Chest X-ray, PA view. Patient: 62 years old, sex F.
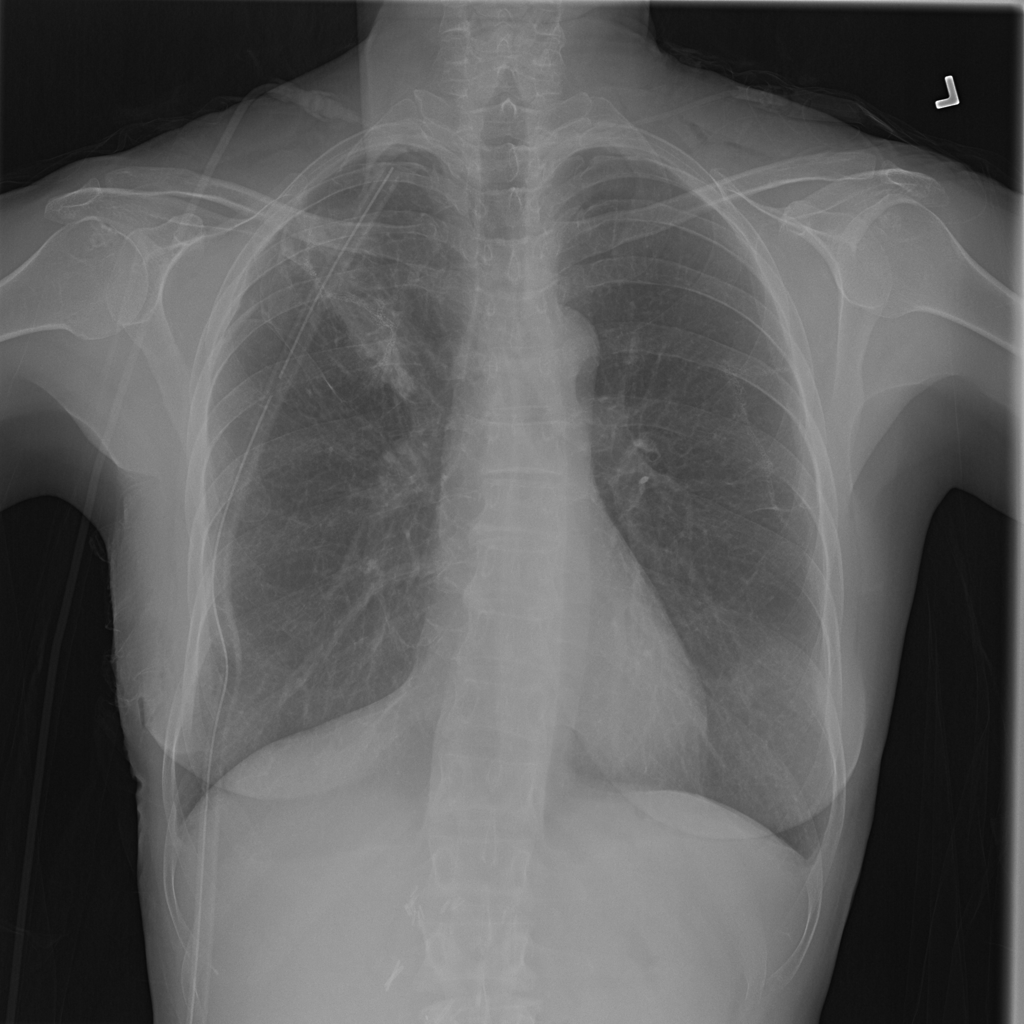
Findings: Infiltration